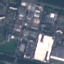
Land use / land cover class: Industrial